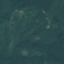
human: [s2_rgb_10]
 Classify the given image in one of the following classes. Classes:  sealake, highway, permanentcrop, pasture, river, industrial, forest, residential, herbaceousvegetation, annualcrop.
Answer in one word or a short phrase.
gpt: Forest